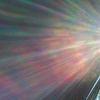
Label: sunburn